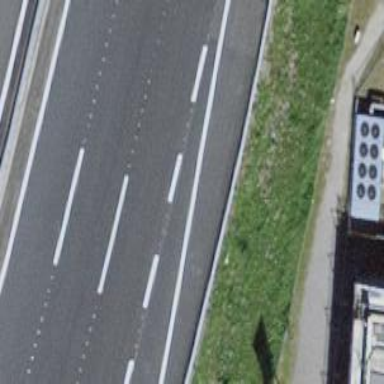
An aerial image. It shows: Asphalt motorway.